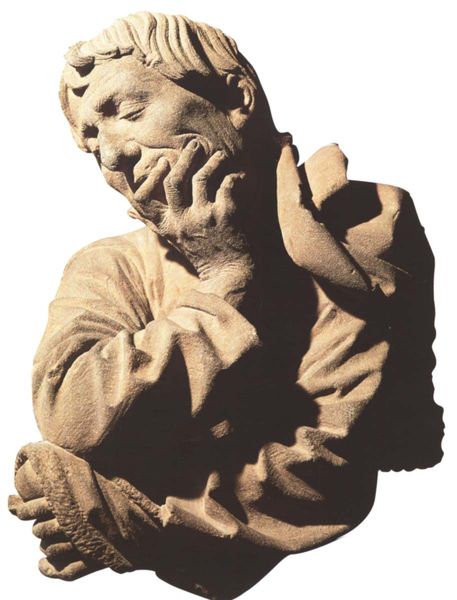
Titel: Büste eines sinnenden Mannes
Künstler: Nicolaus Gerhaert von Leyden
Institution: Straßburg, Musée de l’Oeuvre Notre-Dame
Schlagwörter: hand, kopf, mann, schatten, umhang, finger, haar, mund, nase, ohr, stirn, augen, falten, gesicht, stein, ärmel, hände, haare, mantel, kinn, skulptur, schlafen, falte, detail, brauen, büste, plastik, sinnieren, verträumt, oberkörper, lider, denken, humor, denker, fingernägel, müde, adern, überlegen, grübeln, bruchstück, denke, augenleider